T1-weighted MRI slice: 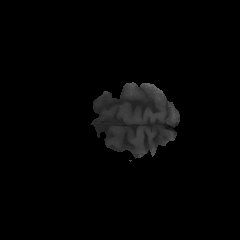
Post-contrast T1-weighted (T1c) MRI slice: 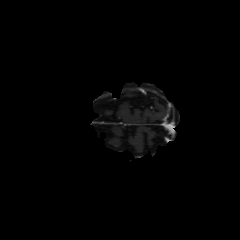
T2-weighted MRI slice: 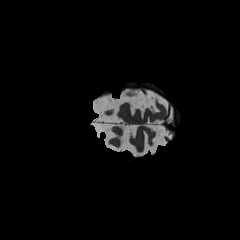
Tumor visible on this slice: no